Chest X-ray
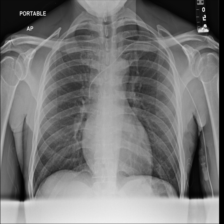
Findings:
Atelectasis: negative
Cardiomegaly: negative
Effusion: negative
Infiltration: negative
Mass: negative
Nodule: negative
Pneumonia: negative
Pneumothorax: negative
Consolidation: negative
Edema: negative
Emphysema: negative
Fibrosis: negative
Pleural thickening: negative
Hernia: negative